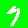
Digit: 7